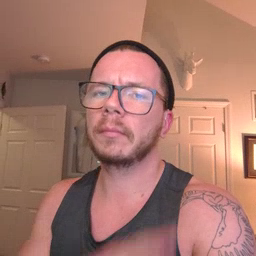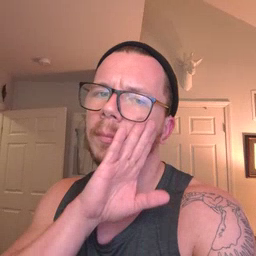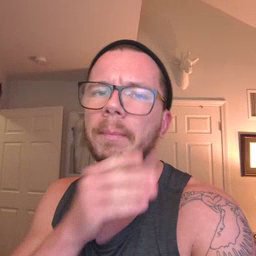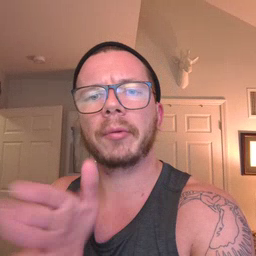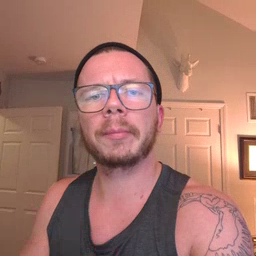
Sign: bedroom